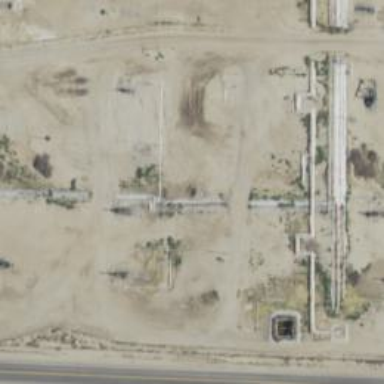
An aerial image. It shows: Petroleum well.